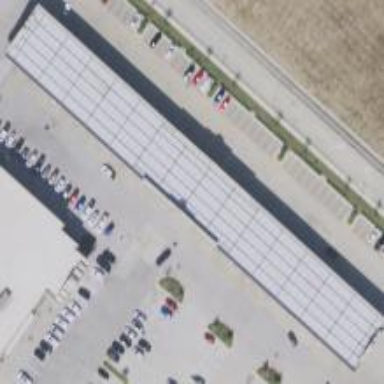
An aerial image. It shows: Fuel station located under roof.